Question: I have a problem showing my page visually the same on FireFox and Chrome.
Page renders correctly with Chrome (showing icons in two lines), but in Firefox icons break visually and create a third row. I think that the problem is with Bootstrap, but I don't understand why. I have tried different solutions, but nothing.
The page with this problem:

Link of the page: <URL>
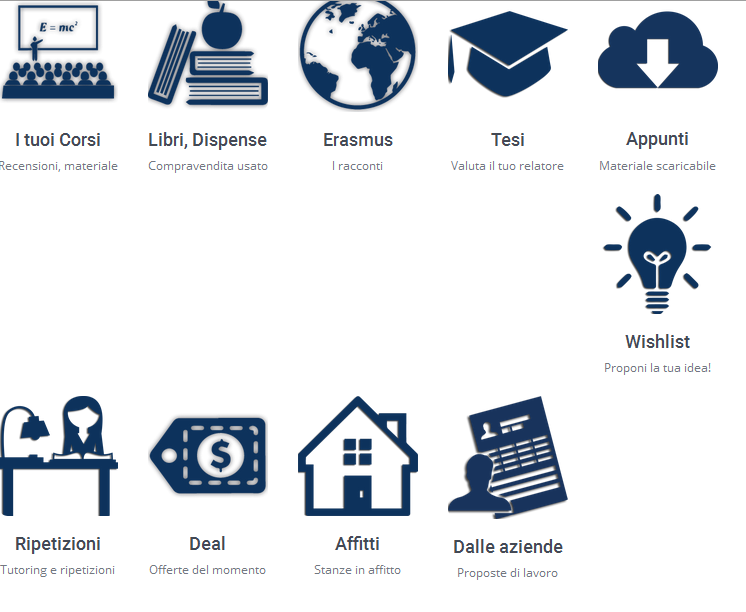
Answer: You have a lot of things going on in your HTML. Firstly, you shouldn't write any code outside of the scope. You should place your custom style elements always inside of the tag. Secondly, move bootstrap.css to the top. That is your css boilerplate (That is the css code that resets your visual settings across all browsers). All the other css files (font-awesome.css, slider.css, etc...) should be placed after the boilerplate css code/file.
After placing all library css files, your custom css files should be the last ones in the tag (I mean all the style codes at the top of your html page).
Try these suggestions and come back with the result. I believe you'll be good to go then.
EDIT: After taking a second look and playing your HTML with FireFox's dev tools, I created a solution for you. Just surround your "portfolio-boxes" divs with a row. They are not actually recognized as a seperate row in your DOM, that's why they don't appear in two seperate lines.
In short, you should create a div with a class of "row" for every "portfolio-boxes" div, seperately.
Does that solve your problem? If yes, you can vote up and select the answer ;)